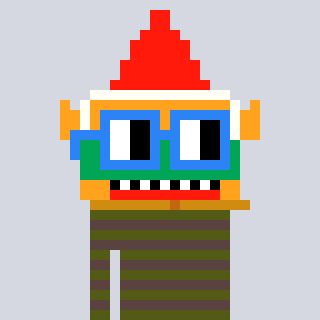
a pixel art character with square blue glasses, a gnome-shaped head and a darkbrown-colored body on a cool background